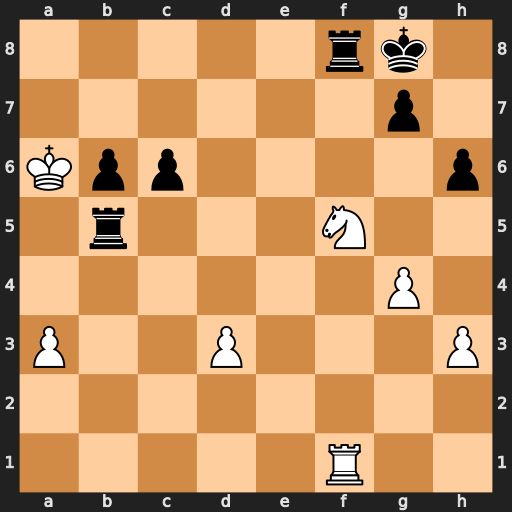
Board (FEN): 5rk1/6p1/Kpp4p/1r3N2/6P1/P2P3P/8/5R2
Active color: w
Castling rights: -
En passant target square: -
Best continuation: Ne7+ Kh7 Rxf8